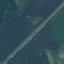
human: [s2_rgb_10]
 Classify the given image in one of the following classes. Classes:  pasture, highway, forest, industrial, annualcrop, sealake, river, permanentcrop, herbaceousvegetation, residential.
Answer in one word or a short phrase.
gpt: Highway